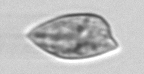
Label: Prorocentrum_dentatum